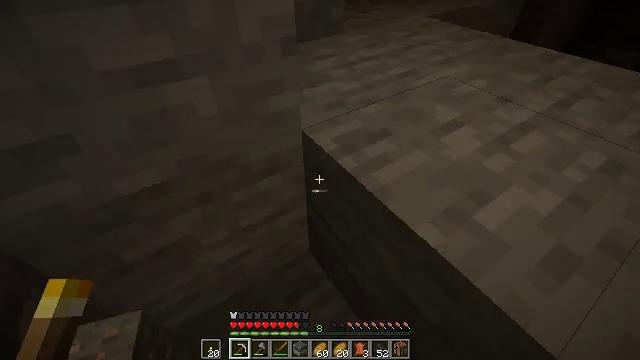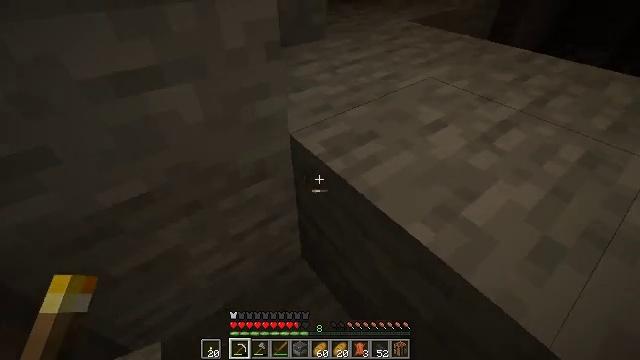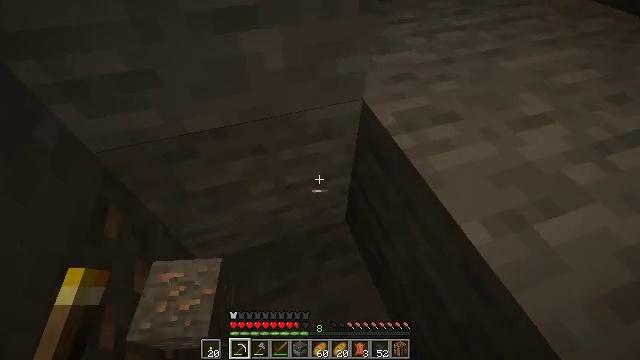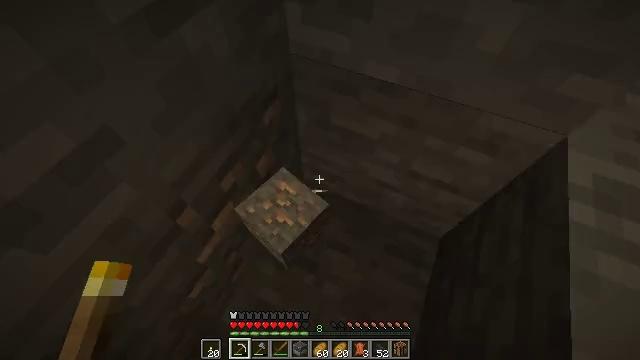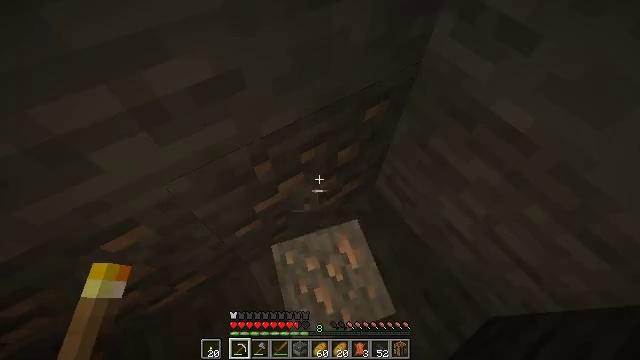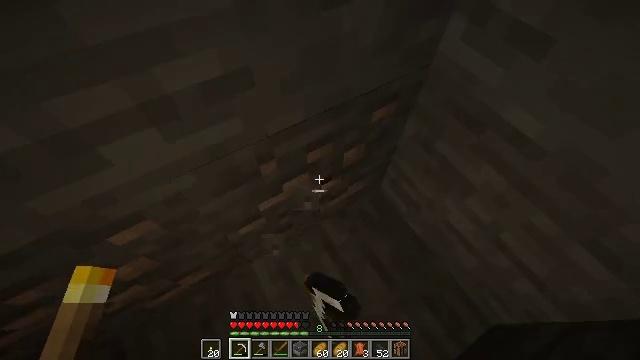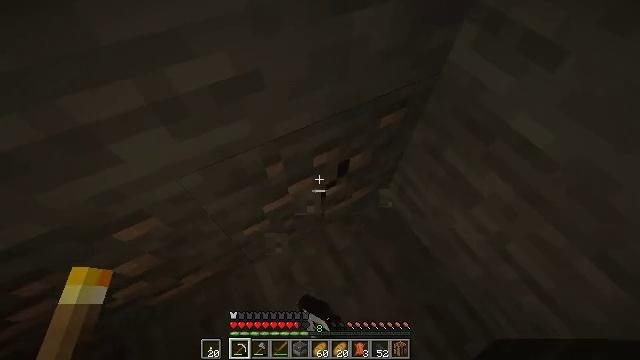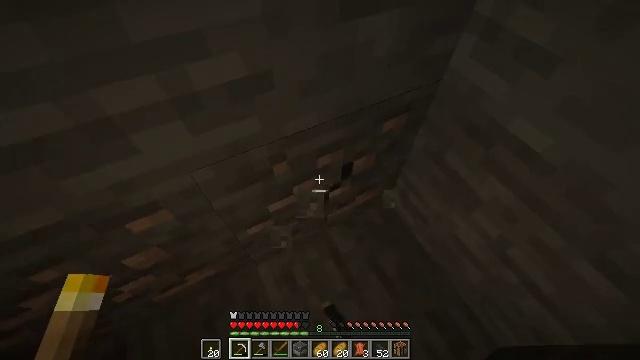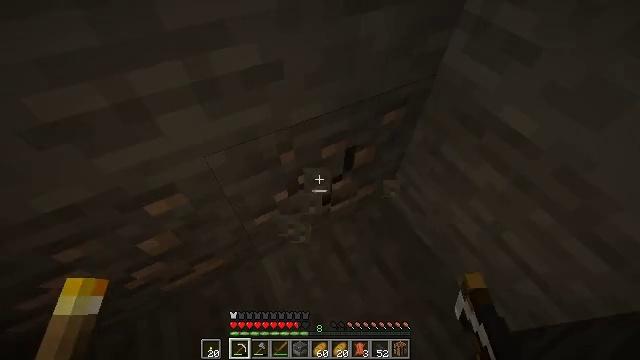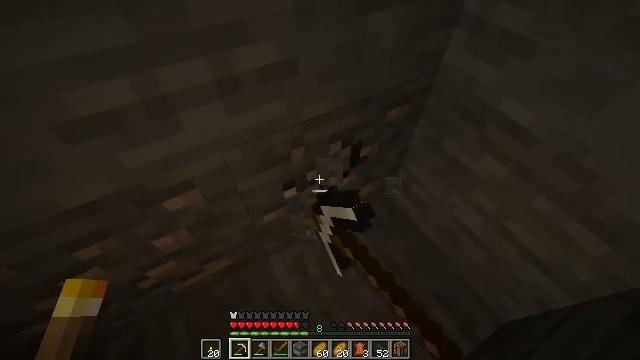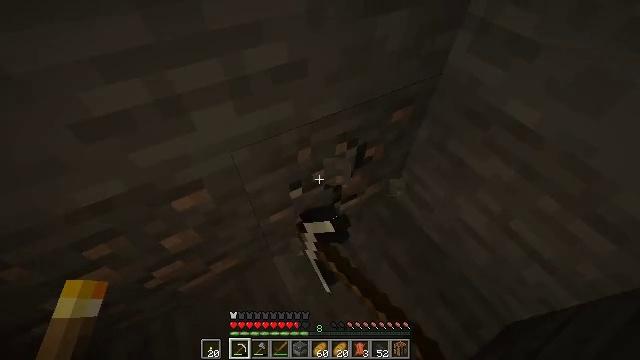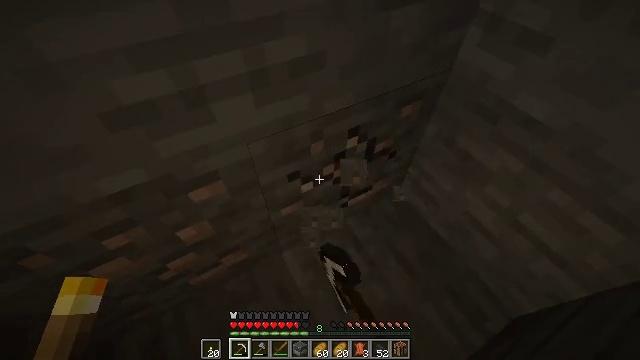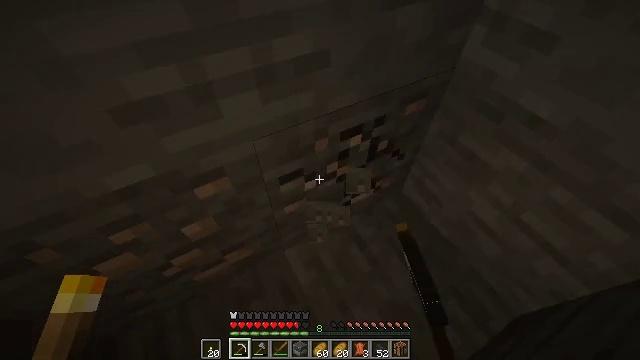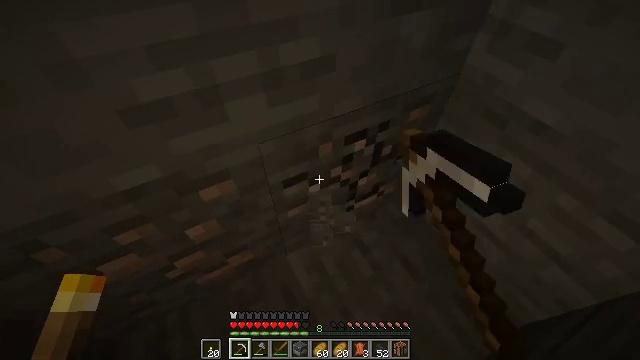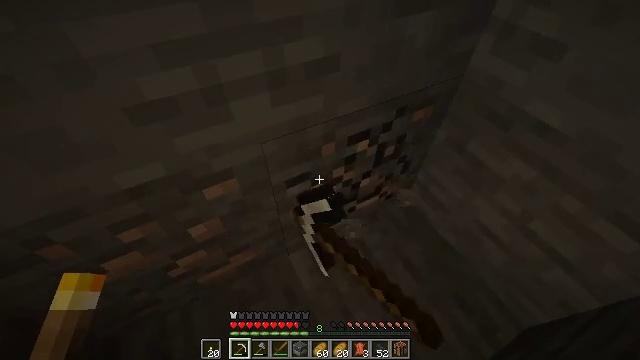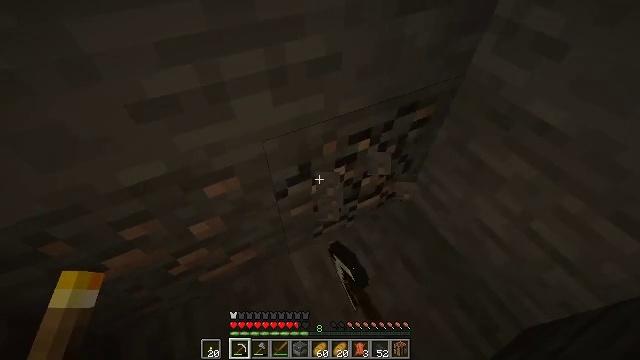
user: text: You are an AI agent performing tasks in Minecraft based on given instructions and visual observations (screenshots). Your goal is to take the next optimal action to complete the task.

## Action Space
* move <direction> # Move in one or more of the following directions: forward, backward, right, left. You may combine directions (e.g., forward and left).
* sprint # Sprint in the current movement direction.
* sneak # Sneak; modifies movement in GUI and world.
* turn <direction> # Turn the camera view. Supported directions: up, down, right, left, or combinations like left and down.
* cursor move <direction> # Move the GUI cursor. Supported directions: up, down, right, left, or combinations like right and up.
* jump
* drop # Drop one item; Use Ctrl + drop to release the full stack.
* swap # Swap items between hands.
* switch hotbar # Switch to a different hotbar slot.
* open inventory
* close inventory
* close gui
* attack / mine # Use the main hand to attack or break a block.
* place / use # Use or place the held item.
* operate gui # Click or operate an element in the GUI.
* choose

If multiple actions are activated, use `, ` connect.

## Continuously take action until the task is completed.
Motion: motion action
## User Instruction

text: Use a pickaxe to gather iron ore.
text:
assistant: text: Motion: turn right
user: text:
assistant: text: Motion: turn left and down
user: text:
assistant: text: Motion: turn left and down
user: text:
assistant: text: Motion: turn left, attack / mine
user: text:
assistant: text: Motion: turn left, attack / mine
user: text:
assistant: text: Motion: turn left, attack / mine
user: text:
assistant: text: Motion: move back, turn left and up, attack / mine
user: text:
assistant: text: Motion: move back, turn up, attack / mine
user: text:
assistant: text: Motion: move back, turn right and up, attack / mine
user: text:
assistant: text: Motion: attack / mine
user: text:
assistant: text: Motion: attack / mine
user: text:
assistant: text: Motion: attack / mine
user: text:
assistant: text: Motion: turn up, attack / mine
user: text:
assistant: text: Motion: attack / mine
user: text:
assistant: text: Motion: attack / mine
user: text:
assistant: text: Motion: attack / mine
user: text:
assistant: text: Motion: attack / mine
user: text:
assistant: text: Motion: attack / mine
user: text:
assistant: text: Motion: attack / mine
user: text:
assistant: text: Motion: attack / mine
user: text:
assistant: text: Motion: attack / mine
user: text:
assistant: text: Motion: attack / mine
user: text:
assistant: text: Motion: attack / mine
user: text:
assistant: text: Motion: turn left, attack / mine
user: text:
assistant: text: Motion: turn left, attack / mine
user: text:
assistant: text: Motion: turn left and up, attack / mine
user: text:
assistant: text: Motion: attack / mine
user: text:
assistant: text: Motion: attack / mine
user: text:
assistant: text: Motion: attack / mine
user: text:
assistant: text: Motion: attack / mine